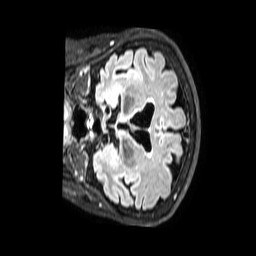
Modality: FLAIR
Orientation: coronal
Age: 61
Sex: female
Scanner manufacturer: philips
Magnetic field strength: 3 T
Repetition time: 4.8 s
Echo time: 0.2885 s